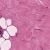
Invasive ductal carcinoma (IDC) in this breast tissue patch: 0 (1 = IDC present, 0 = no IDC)